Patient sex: M
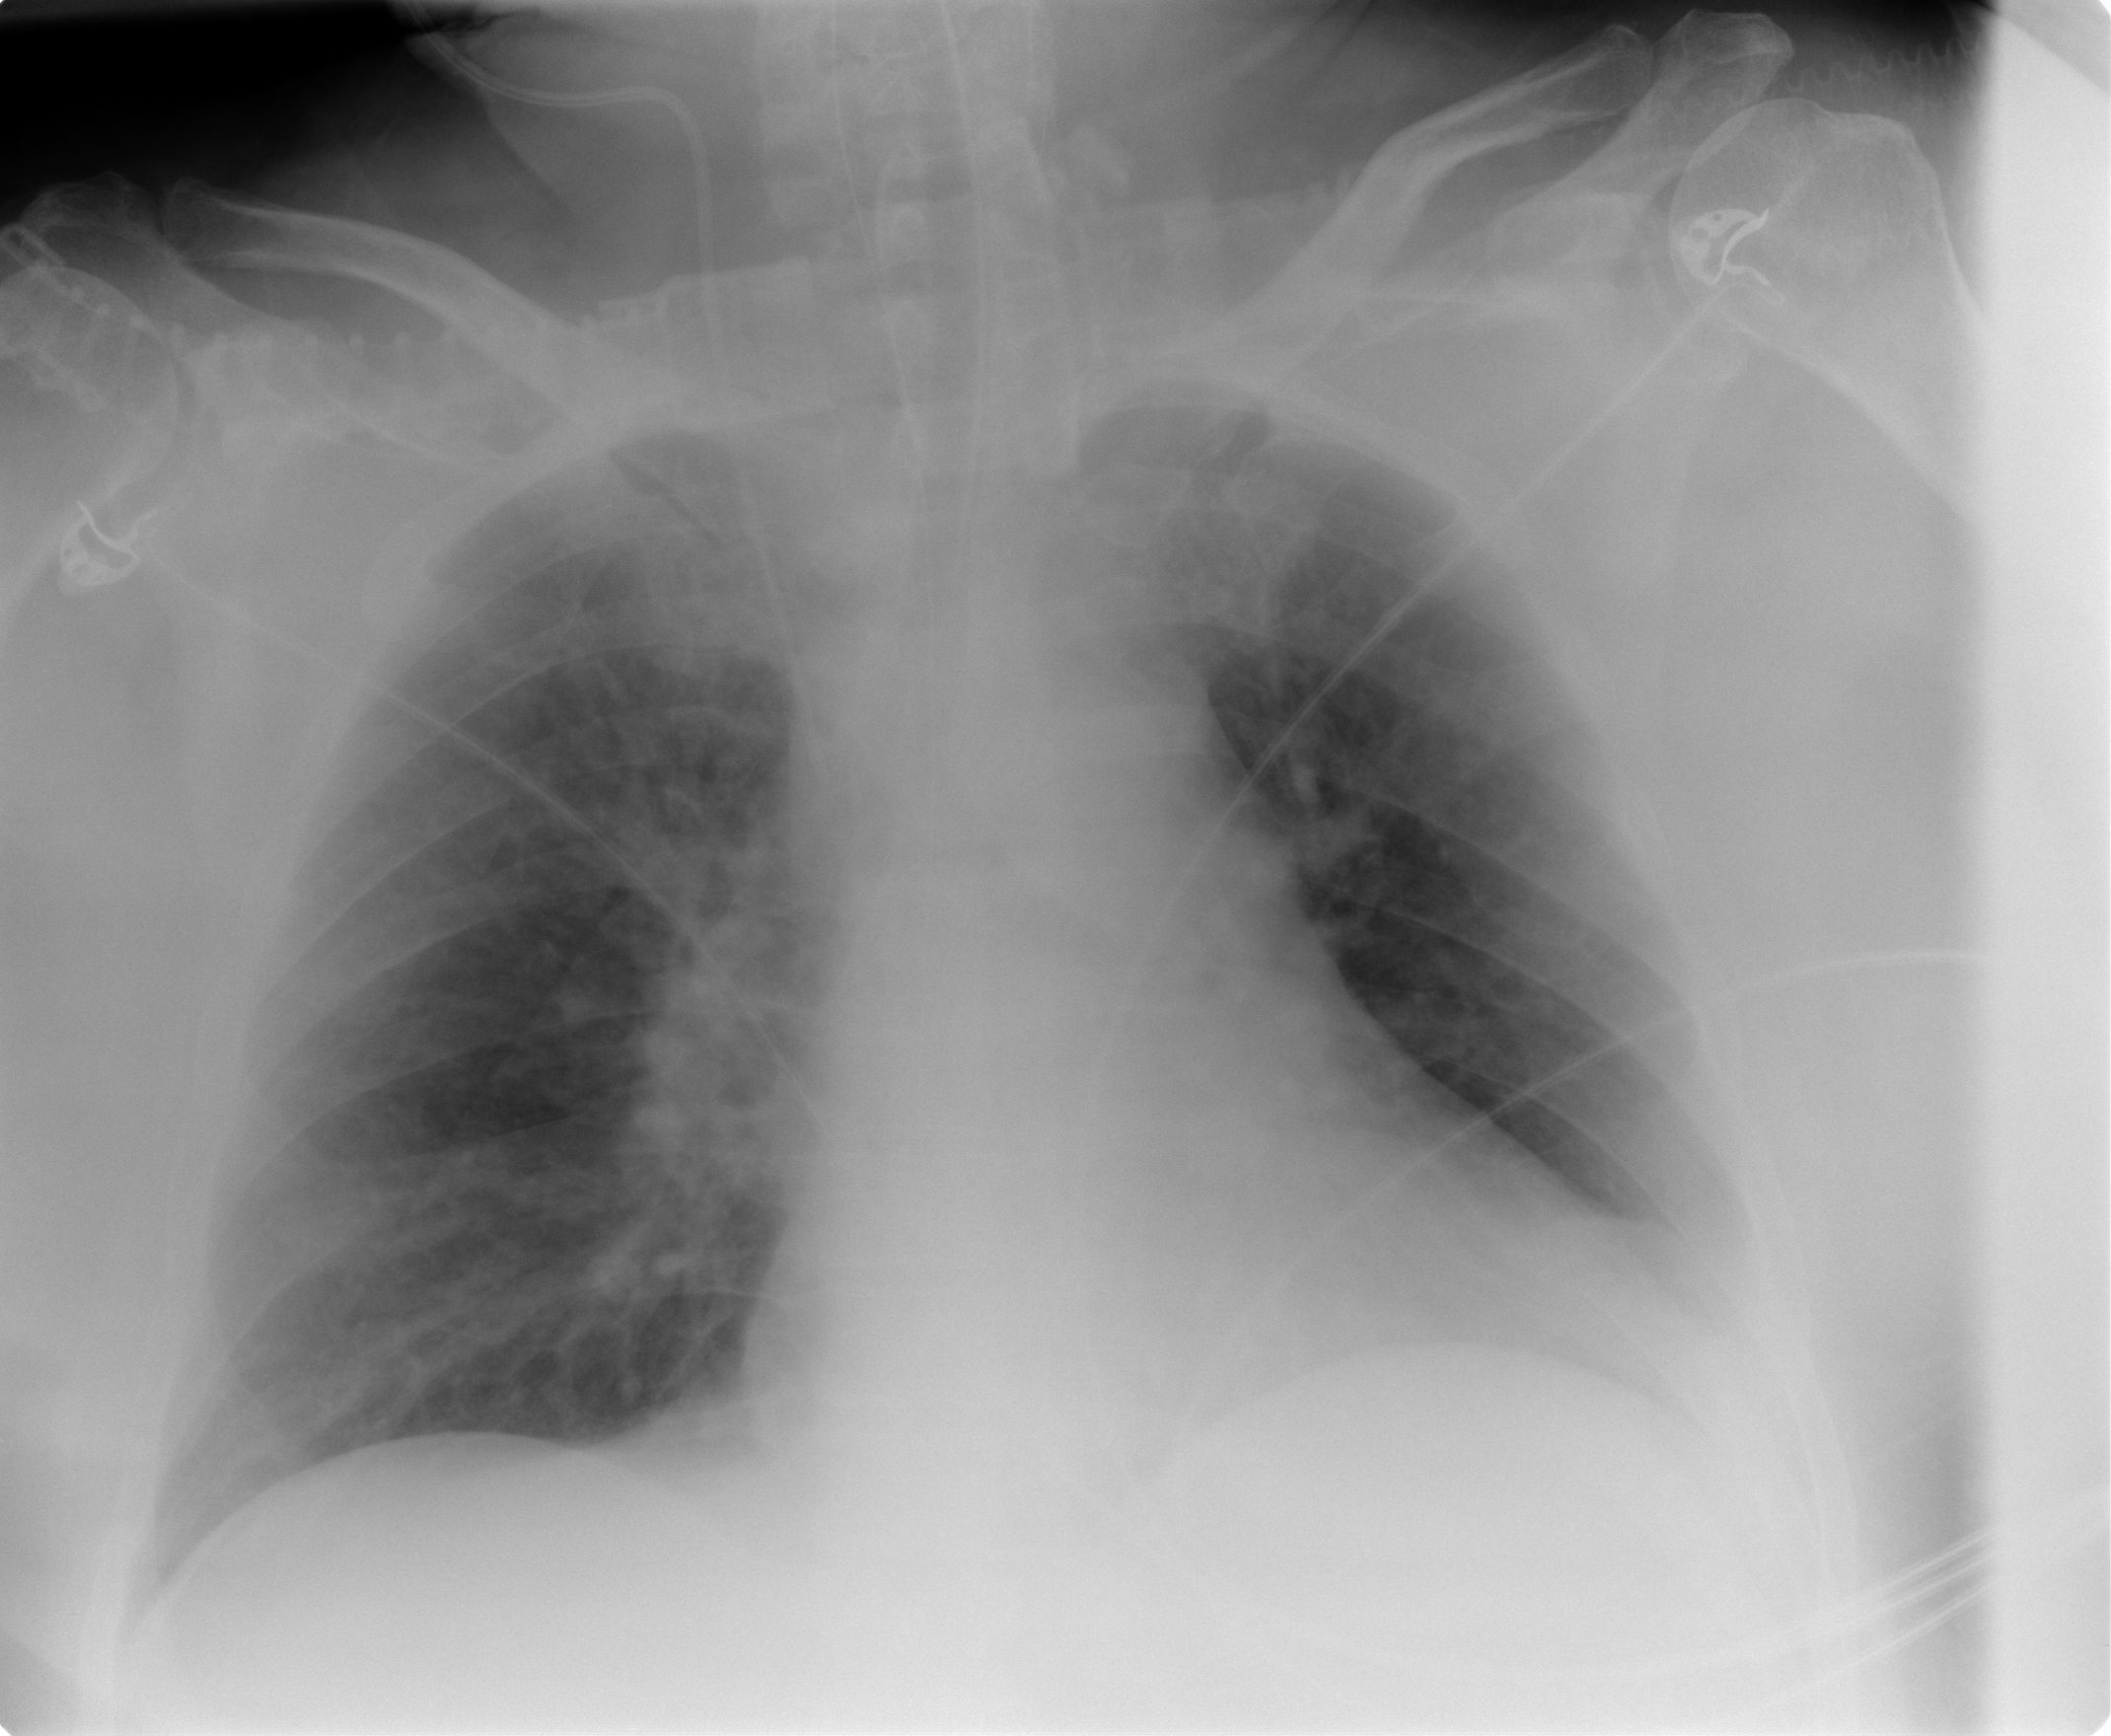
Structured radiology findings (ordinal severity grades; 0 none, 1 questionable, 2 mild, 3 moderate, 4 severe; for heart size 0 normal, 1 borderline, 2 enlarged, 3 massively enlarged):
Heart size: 2
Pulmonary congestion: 2
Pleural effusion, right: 0
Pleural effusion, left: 2
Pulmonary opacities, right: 0
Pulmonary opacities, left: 0
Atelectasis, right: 0
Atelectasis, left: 2